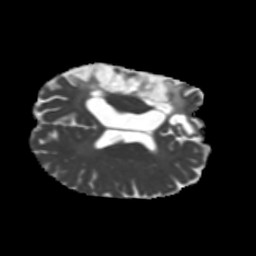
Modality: MD
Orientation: axial
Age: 37
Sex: female
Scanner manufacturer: siemens
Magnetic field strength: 3 T
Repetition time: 5.25 s
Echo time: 0.08 s